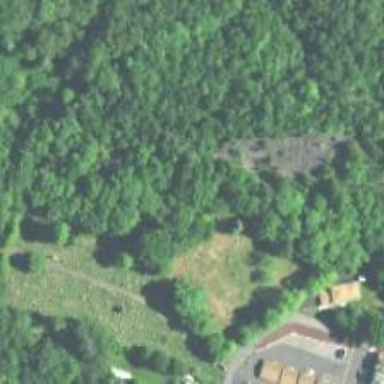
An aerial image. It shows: Cemetery.